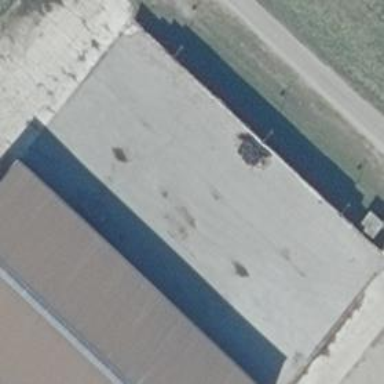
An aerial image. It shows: Bunker silo.